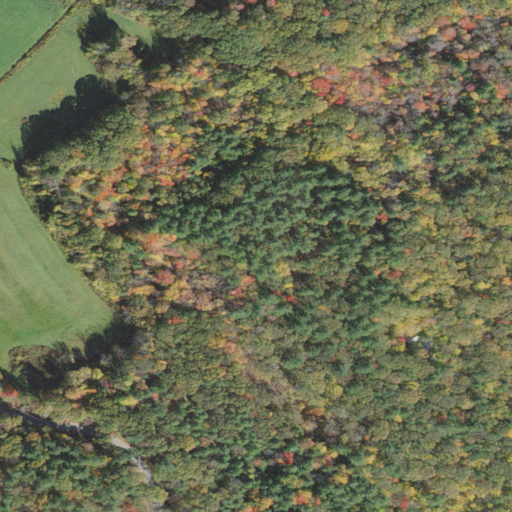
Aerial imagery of mountain in New Hampshire named Isinglass Hill containing mixed forest, woody wetlands, deciduous forest, evergreen forest, pasture, open development, cultivated crops, and low intensity development